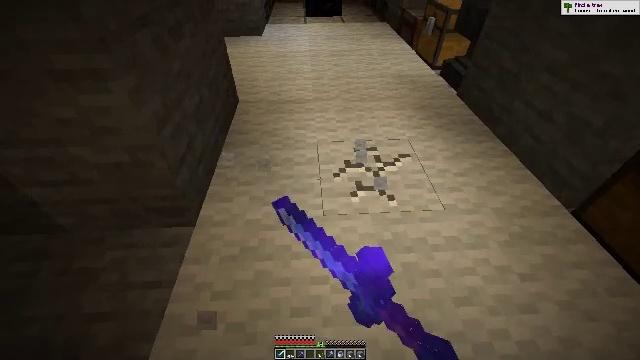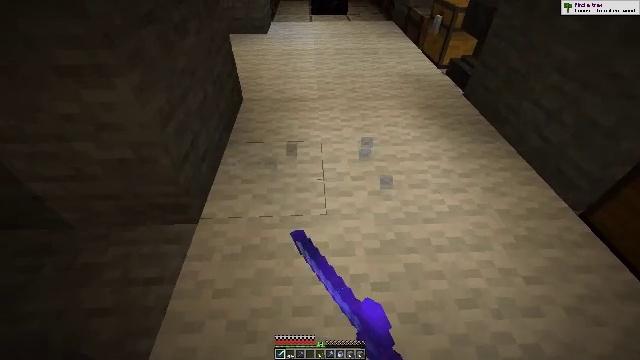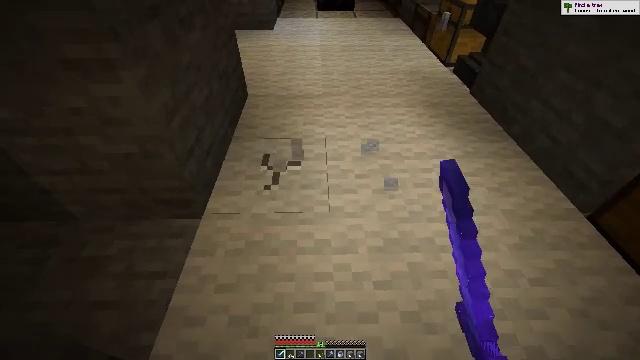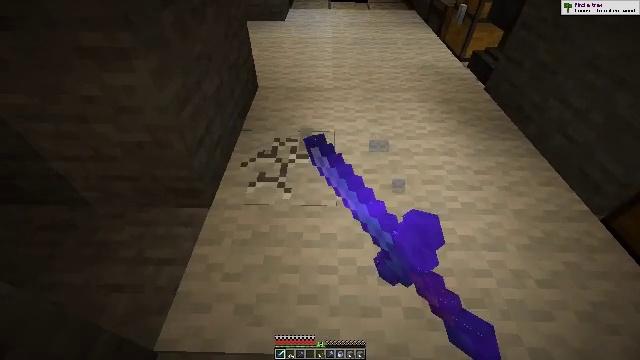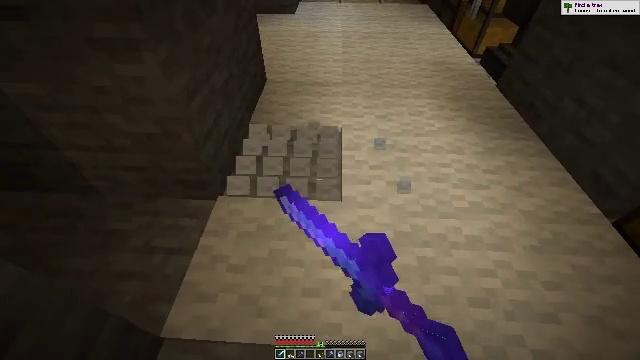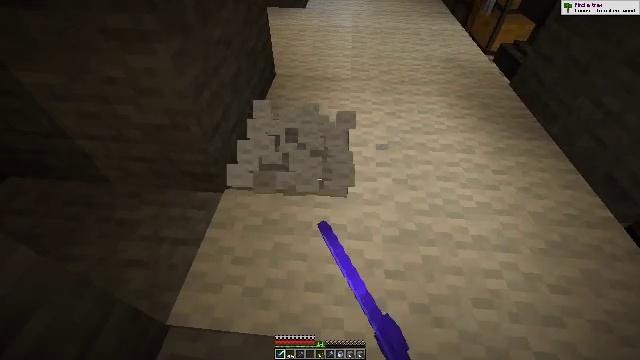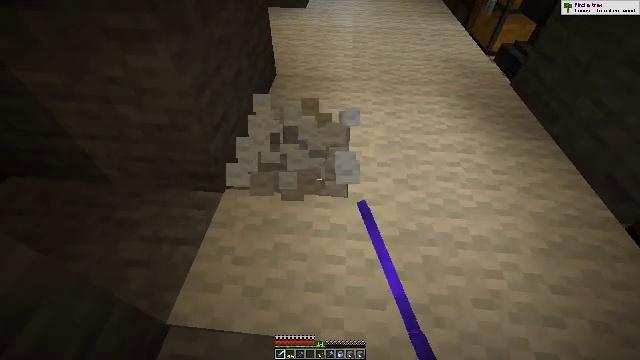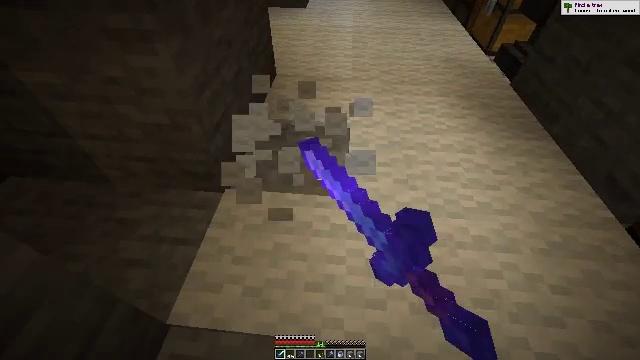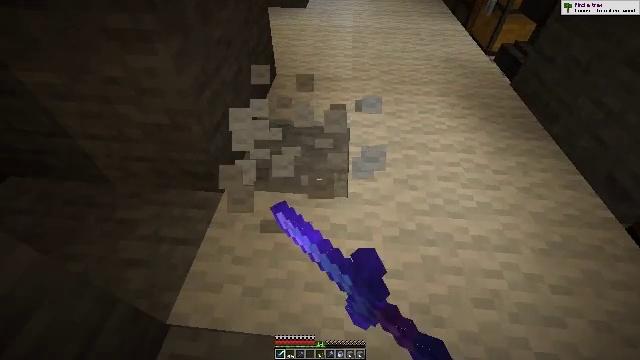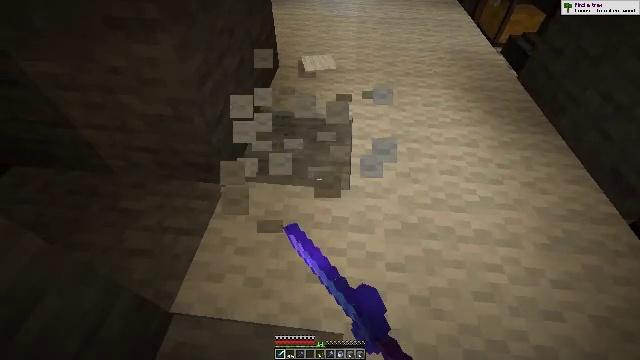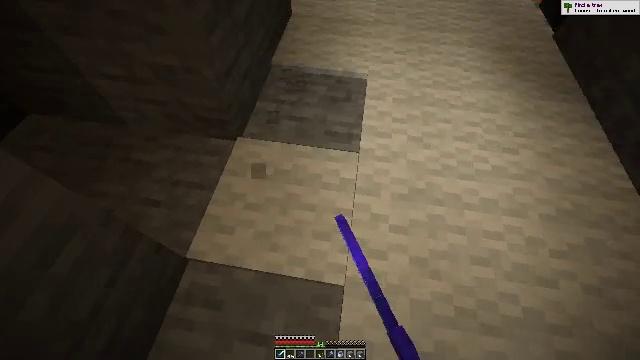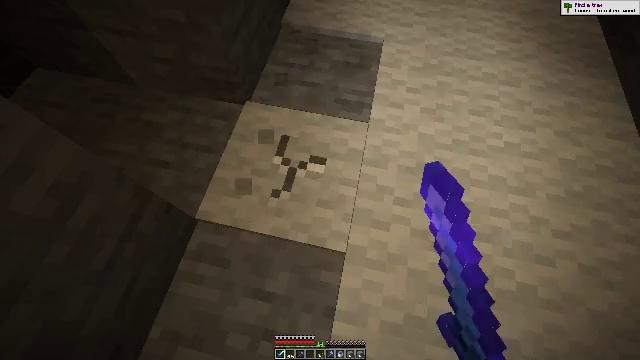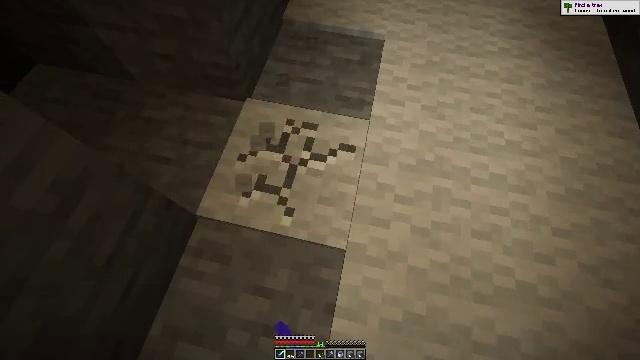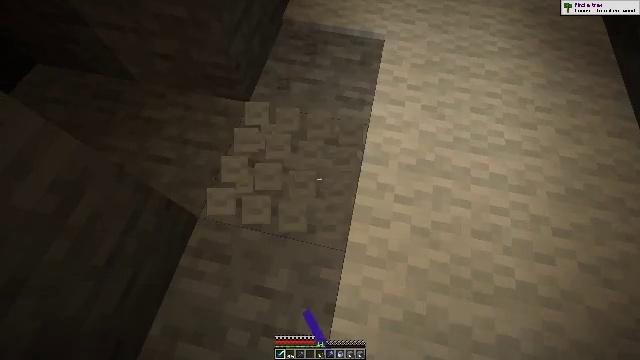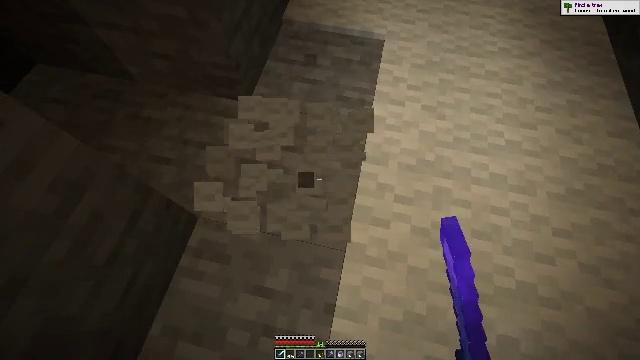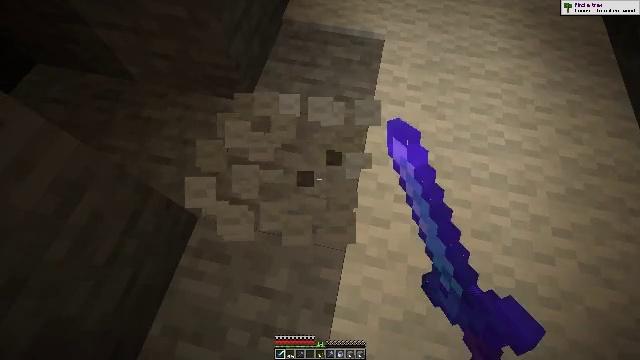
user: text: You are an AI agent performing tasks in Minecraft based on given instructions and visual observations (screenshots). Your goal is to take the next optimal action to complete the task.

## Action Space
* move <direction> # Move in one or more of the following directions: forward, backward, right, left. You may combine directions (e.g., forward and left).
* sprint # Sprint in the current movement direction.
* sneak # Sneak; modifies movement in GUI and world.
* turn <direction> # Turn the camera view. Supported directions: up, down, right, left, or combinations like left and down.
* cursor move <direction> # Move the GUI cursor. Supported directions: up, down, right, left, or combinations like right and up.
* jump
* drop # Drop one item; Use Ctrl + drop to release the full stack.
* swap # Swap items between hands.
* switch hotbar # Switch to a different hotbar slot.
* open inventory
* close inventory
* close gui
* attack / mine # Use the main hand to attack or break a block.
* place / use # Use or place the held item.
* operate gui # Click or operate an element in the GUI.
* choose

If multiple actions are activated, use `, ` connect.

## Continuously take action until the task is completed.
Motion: motion action
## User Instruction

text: Collect the white carpet by hitting it.
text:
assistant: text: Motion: turn left, attack / mine
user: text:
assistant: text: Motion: turn left, attack / mine
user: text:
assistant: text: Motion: turn left and down, attack / mine
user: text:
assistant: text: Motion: turn left and down, attack / mine
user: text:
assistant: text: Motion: turn left, attack / mine
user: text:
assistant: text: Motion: attack / mine
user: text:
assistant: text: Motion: attack / mine
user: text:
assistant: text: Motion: attack / mine
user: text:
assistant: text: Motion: turn down, attack / mine
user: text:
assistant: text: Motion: turn left and down, attack / mine
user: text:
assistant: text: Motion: turn left and down, attack / mine
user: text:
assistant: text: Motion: attack / mine
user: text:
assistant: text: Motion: attack / mine
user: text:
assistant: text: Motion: attack / mine
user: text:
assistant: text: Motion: attack / mine
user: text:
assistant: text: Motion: attack / mine
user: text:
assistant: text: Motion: move right, turn left and up, attack / mine
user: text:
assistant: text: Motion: attack / mine